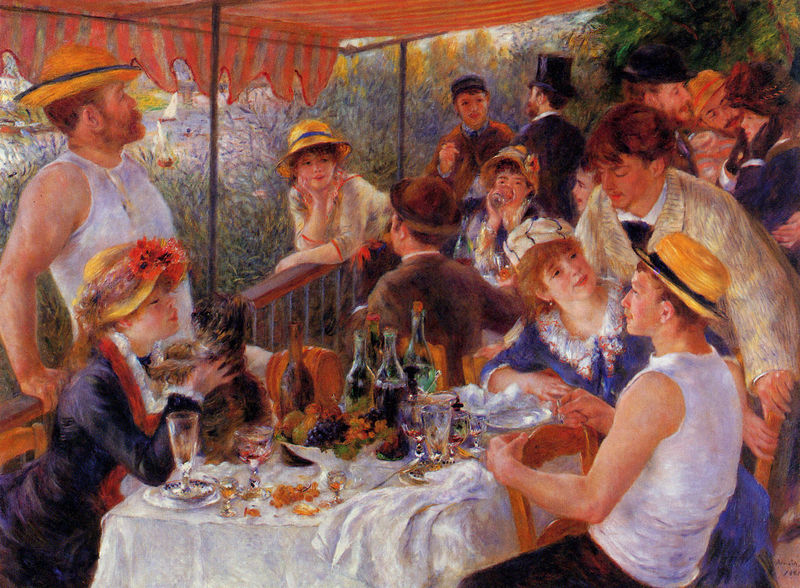
Titel: Un déjeuner à Bougival, Mahlzeit in Bougival
Künstler: Pierre Auguste Renoir
Standort: Washington (District of Columbia)
Institution: The Phillips Collection
Schlagwörter: baum, blau, gemälde, himmel, mann, schatten, wasser, bäume, fluss, frauen, gelb, grün, impressionismus, menschen, mädchen, ocker, see, sitzen, ufer, äste, auguste renoir, blume, blumen, braun, bunt, cafe, damen, frankreich, frau, frisur, glas, haar, hell, hut, hüte, kleid, kleider, licht, männer, orange, paris, renoir, schwarz, stuhl, stühle, terasse, tisch, weiss, blick, blüten, dame, hund, obst, rot, tier, tuch, beige, fest, gesellschaft, gespräch, haube, malerei, schleife, zylinder, anzug, bart, bärte, feier, feiern, flasche, flaschen, getränke, gläser, hemd, hose, jacke, lokal, trinken, gesicht, schale, teller, holzstuhl, porträt, tischdecke, tischtuch, öl, bach, gräser, schilf, zweige, brüstung, busch, büsche, sonne, haare, interieur, mantel, realismus, decke, zilinder, wald, boot, boote, ruder, früchte, garten, stilleben, trauben, bewegt, balkon, hündchen, terrasse, segel, segelboot, sommer, lehne, man, unterhaltung, moderne, hemden, warm, hitze, lila, violett, idylle, picknick, ölgemälde, lehnen, querformat, essen, rotwein, wein, weinflaschen, strohhut, krawatte, freizeit, impressionistisch, monet, ruderer, rudern, sport, strohhüte, vergnügen, streifen, brot, geländer, junge, hutkrempe, sonnenhut, freude, frühling, segelboote, segeln, serviette, melone, katze, knabe, unterhemd, balustrade, jungs, restaurant, haustier, weinglas, geschirr, service, auguste, heiter, treffen, fass, mahl, kätzchen, flirt, wärme, jüngling, renior, obstschale, weintrauben, sektglas, cézanne, frühstück, ballustrade, weinfass, traube, weintraube, belebt, fässchen, gespräche, korken, weinflasche, brau, laube, unterteller, markise, tischdecek, gräer, pergola, gartenlaube, wellens, schnaps, geselligkeit, sonnendach, freunde, strickjacke, weingläser, kargen, beziehung, scatten, schnapsglas, krmpe, fontainebleau, krümel, bootes, pierre auguste, panamahut, frühstück der ruderer, fässchens, sträsucher, 19. jahrhundert, strandhut, sp,,er, markisse, césanne